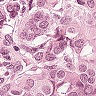
Metastatic tissue present: yes